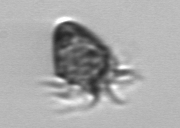
Label: Ciliophora